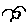
Label: bird